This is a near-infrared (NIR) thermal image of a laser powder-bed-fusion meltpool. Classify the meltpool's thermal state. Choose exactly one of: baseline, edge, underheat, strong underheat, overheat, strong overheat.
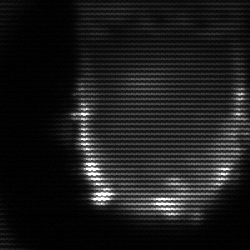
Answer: baseline